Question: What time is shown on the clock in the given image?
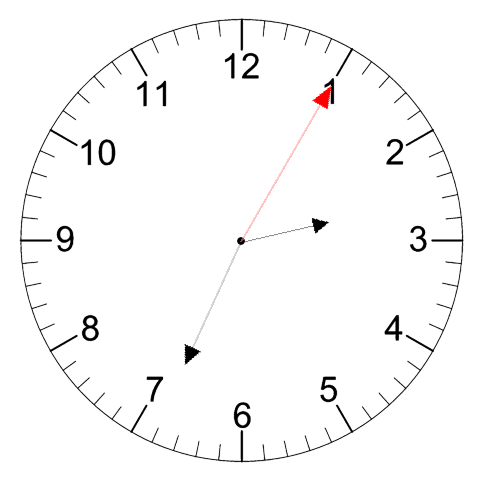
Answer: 02:34:05